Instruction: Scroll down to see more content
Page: traveler
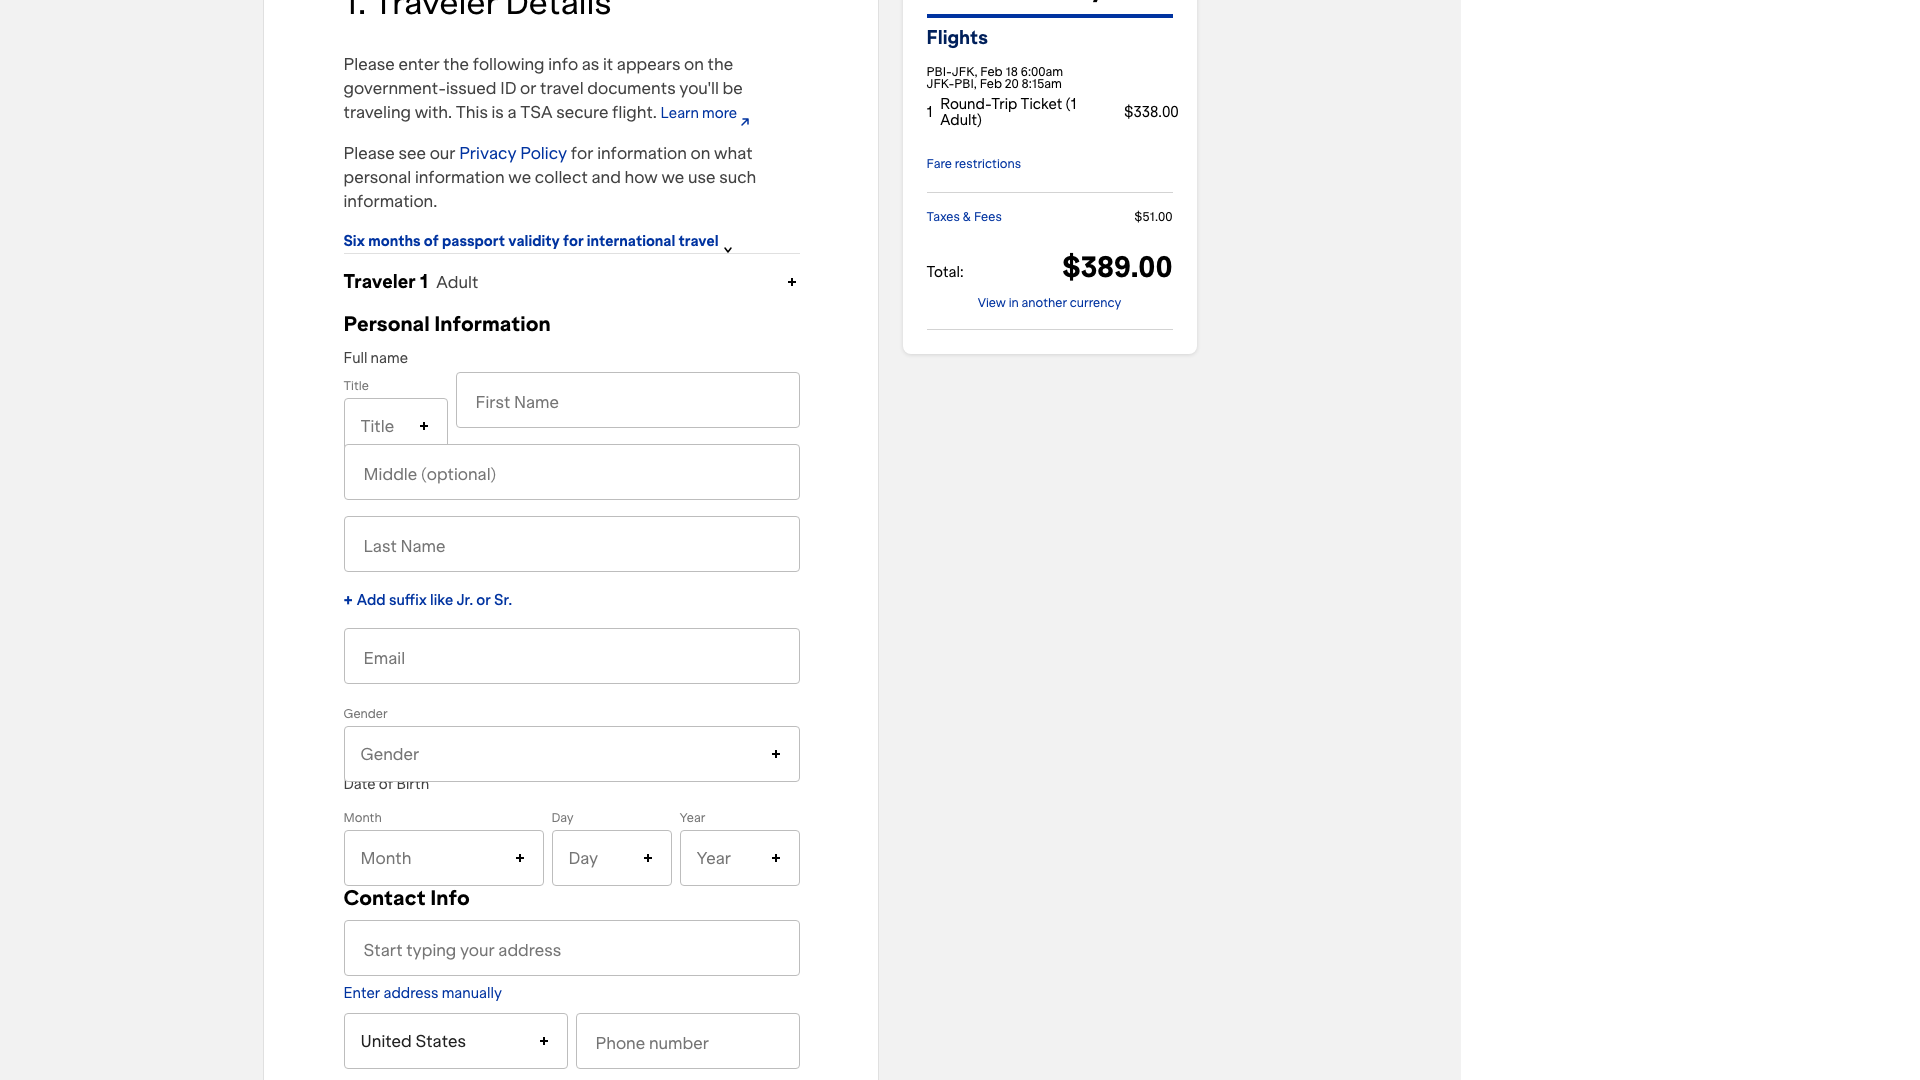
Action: scroll